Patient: sex F, age 61
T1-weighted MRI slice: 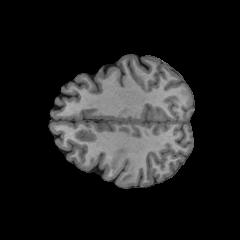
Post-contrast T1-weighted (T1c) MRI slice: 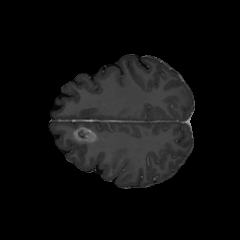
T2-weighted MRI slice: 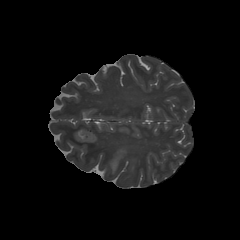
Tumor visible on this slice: yes
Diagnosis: Glioblastoma, IDH-wildtype
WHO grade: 4